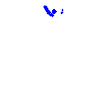
Particle: electron